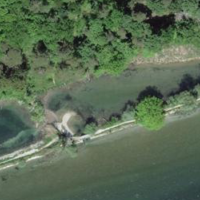
EUNIS habitat code: 15
Species observed at this site:
Phragmites australis